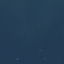
Land use / land cover class: SeaLake